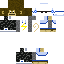
A male robot skin with dark skin, wearing brown helmet dressed in a gold armor chest and brown pants, featuring a closed mouth.